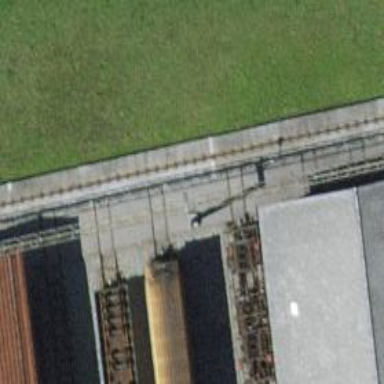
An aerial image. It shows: Railway crossing.